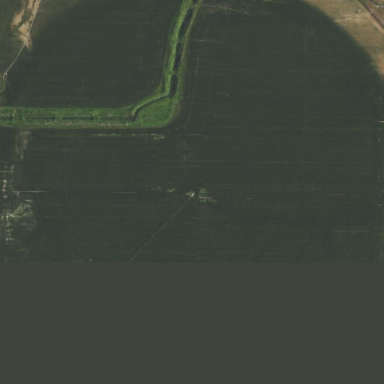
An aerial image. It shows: Farmland with pivot irrigation system.